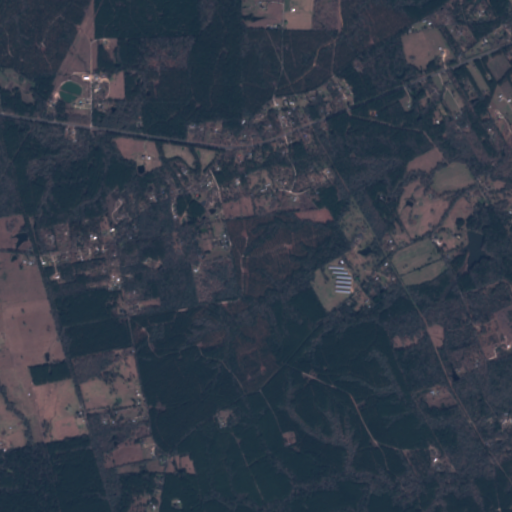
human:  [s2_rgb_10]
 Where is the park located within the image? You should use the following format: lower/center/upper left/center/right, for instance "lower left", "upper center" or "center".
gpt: The park is located in the lower center of the image.
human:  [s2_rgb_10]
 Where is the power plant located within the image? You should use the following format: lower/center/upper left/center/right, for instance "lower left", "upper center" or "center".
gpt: There is no power plant in the image.